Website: crate-barrel
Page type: payment
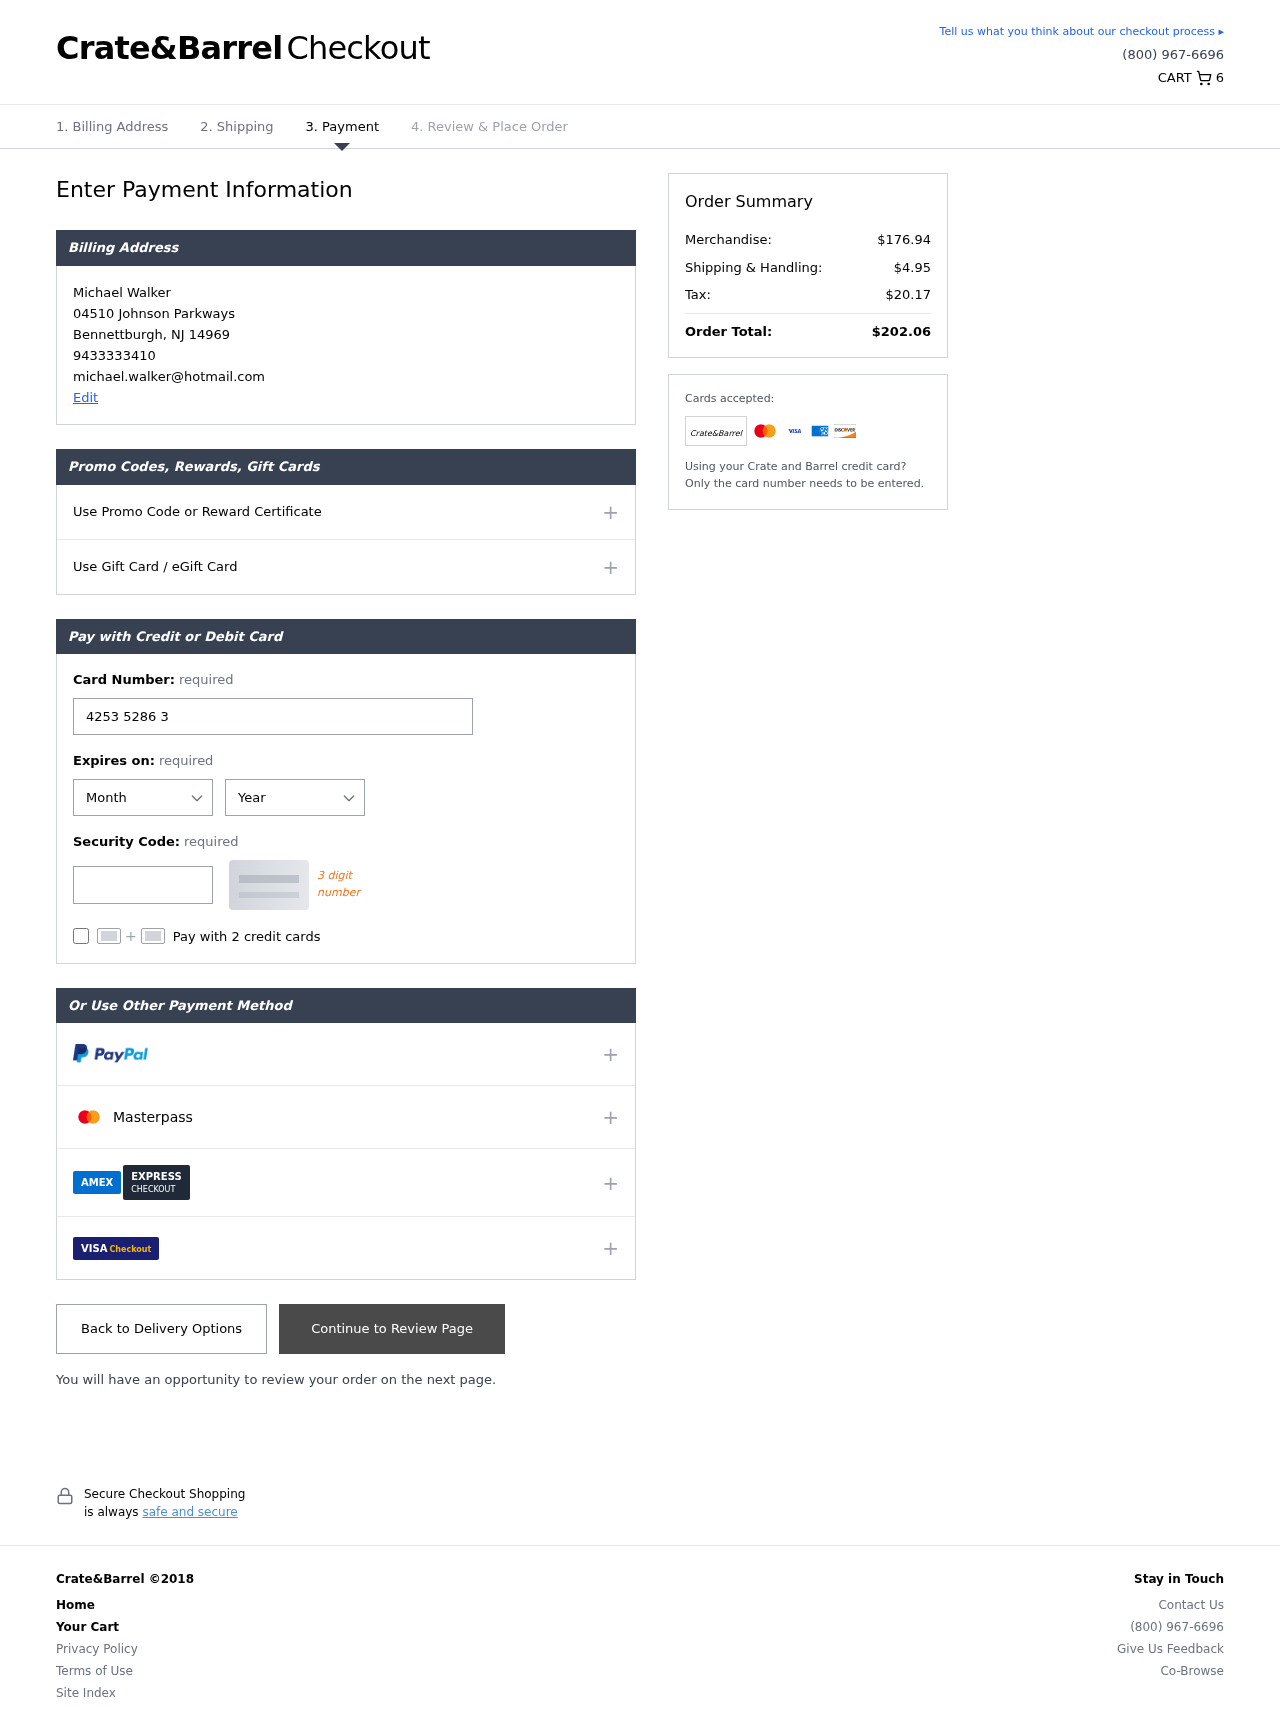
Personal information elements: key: PII_CARD_CVV
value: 564
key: PII_CARD_EXPIRY_MONTH
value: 11
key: PII_CARD_EXPIRY_YEAR
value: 28
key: PII_CARD_NUMBER
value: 4253 5286 3492 6600
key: PII_CITY
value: Bennettburgh
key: PII_EMAIL
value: michael.walker@hotmail.com
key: PII_FULLNAME
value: Michael Walker
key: PII_PHONE
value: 9433333410
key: PII_POSTCODE
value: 14969
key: PII_STATE_ABBR
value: NJ
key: PII_STREET
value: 04510 Johnson Parkways
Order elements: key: ORDER_NUM_ITEMS
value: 6
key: ORDER_SUBTOTAL
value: $176.94
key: ORDER_SHIPPING_COST
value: $4.95
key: ORDER_TAX
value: $20.17
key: ORDER_TOTAL
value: $202.06